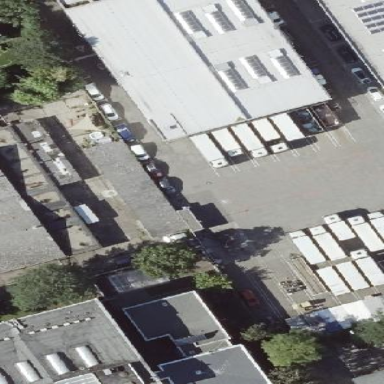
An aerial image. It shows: Commercial building.